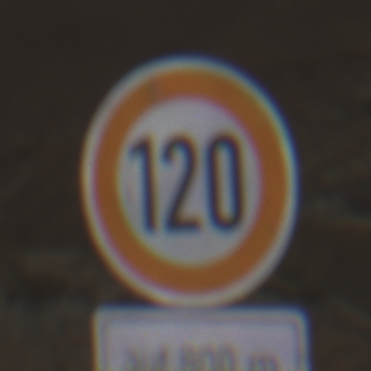
Verkehrszeichen: Geschwindigkeit120
Zusatzzeichen unten: LaengeEinerStrecke5
Umgebung: Outdoor, Nature
Tageszeit: Midday
Wetter: Clear
Licht: Natural
Jahreszeit: NotSpecified
Kontrast: HighContrast